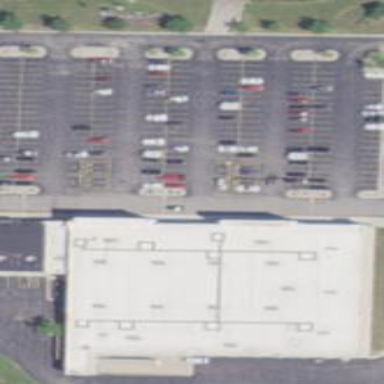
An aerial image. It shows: Department store building.